Field crop: maize
Growth stage: 2
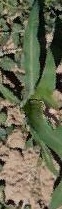
Species: maize